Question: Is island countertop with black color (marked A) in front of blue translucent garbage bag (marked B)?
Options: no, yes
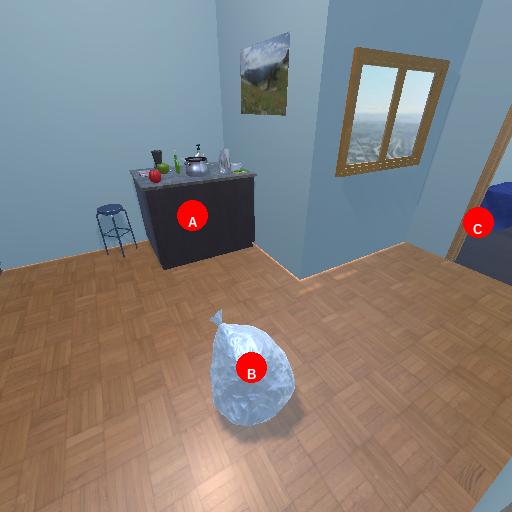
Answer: no